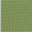
Piece: xx